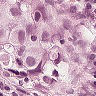
Metastatic tissue present: yes